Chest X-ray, AP view. Patient: 20 years old, sex M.
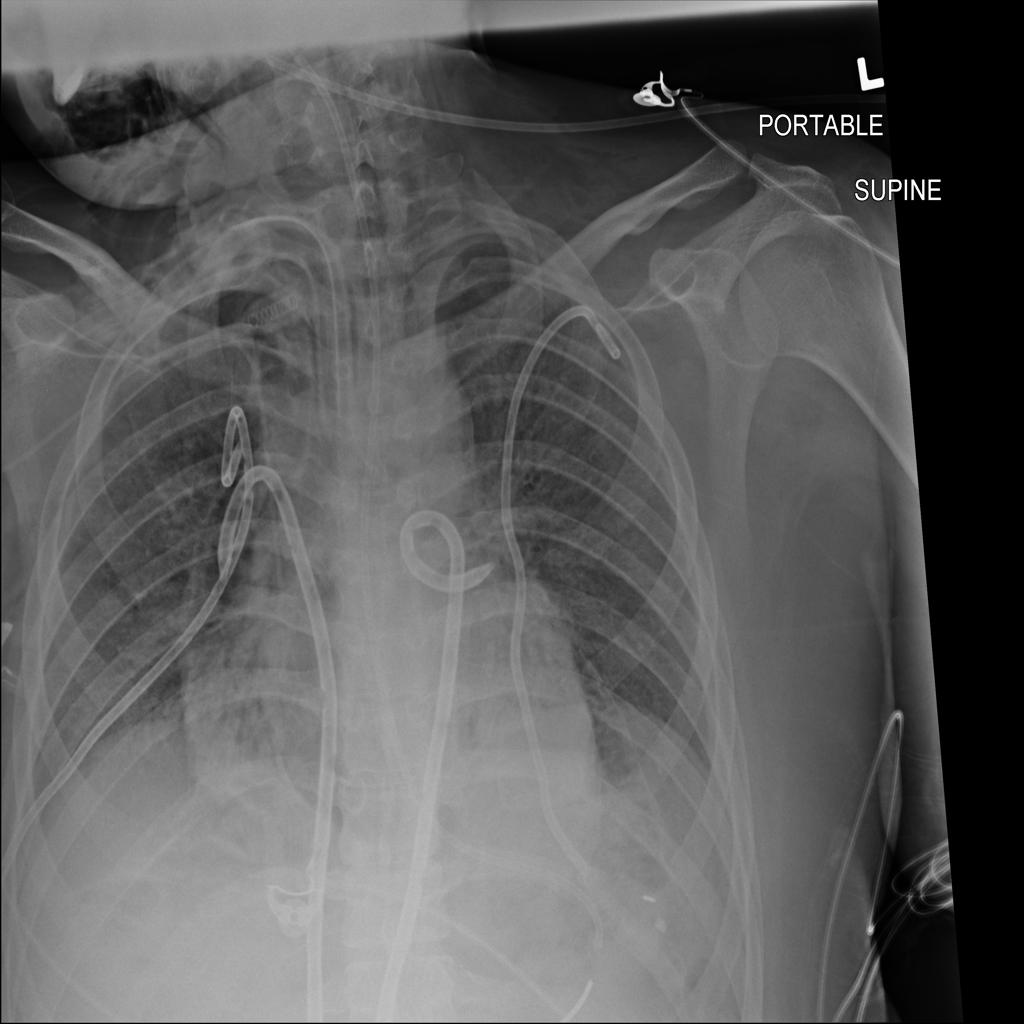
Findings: No Finding